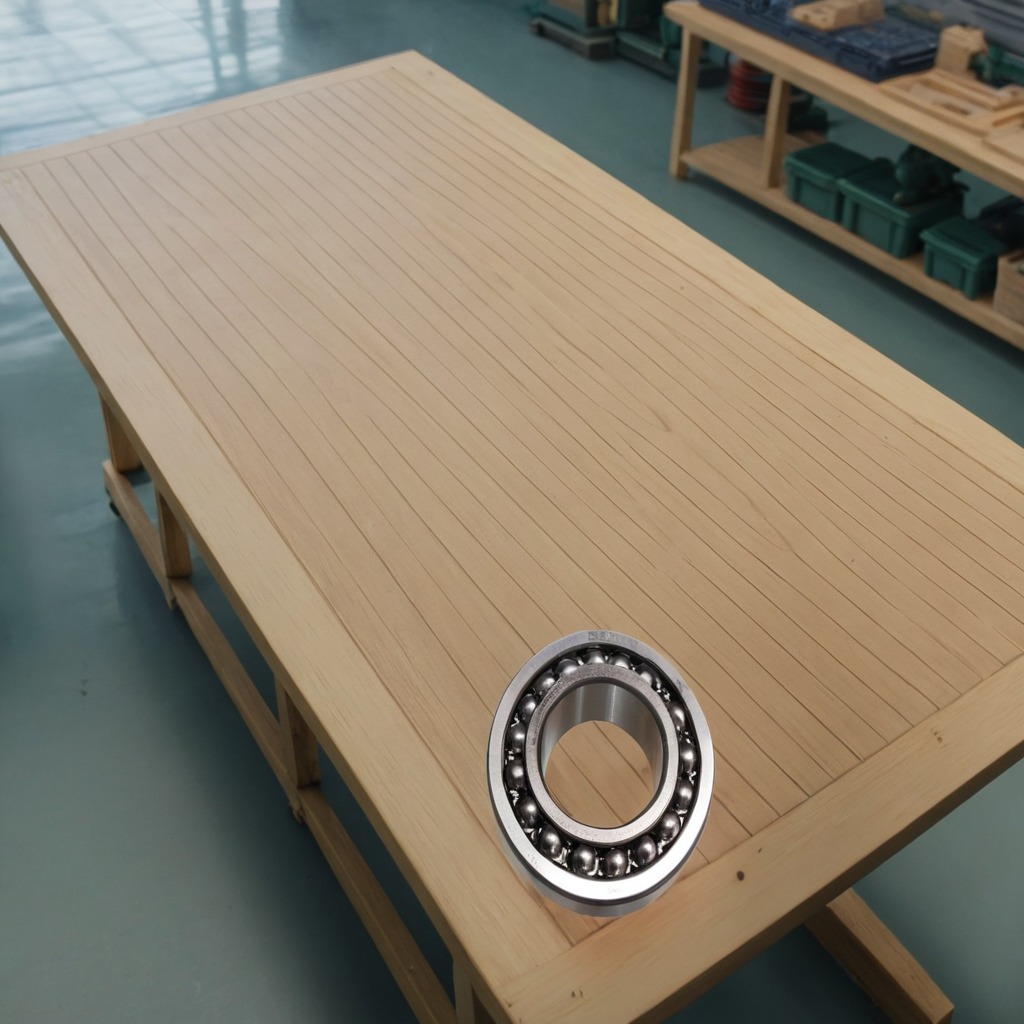
A metal ball bearing is lying on the workbench inside a coastal fishing gear workshop.